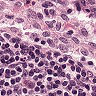
Metastatic tissue present: no